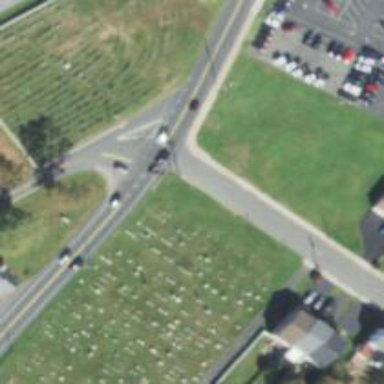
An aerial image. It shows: Cemetery.